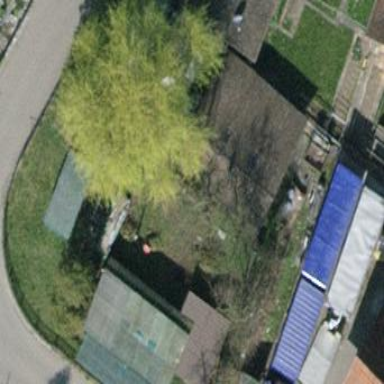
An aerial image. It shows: Detached building with tiled roof.